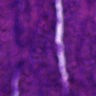
Metastatic tissue present: no